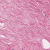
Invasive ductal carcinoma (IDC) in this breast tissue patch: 0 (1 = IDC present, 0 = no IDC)